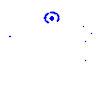
Particle: proton